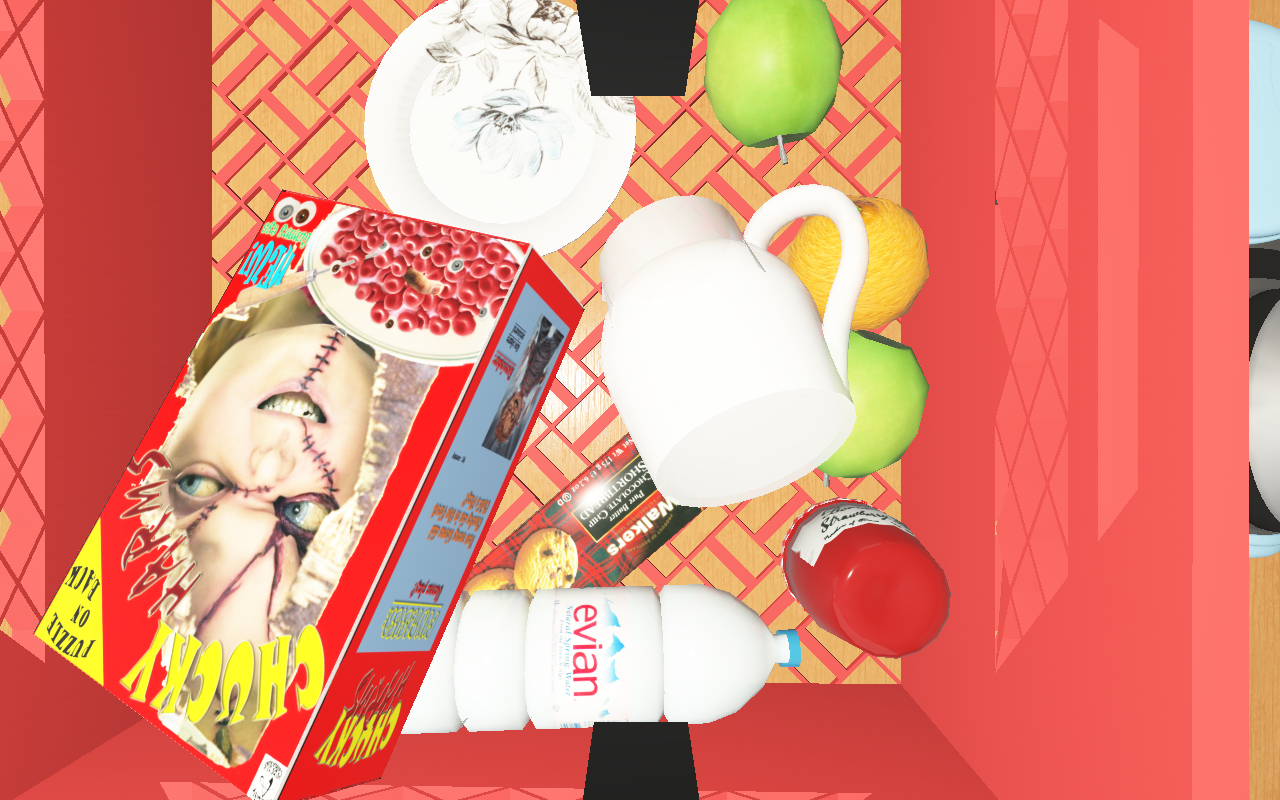
Objects in the scene:
carafe
water bottle
apple
apple
orange
orange
plate
glass
wineglass
jam jar
cereal box
biscuit box